Question: I've got a layout much like the one below. Currently when the back button is pressed the red linear layout's visibility is set to gone. However, I'd like it to "slide" up off of the page instead. How would I do this?

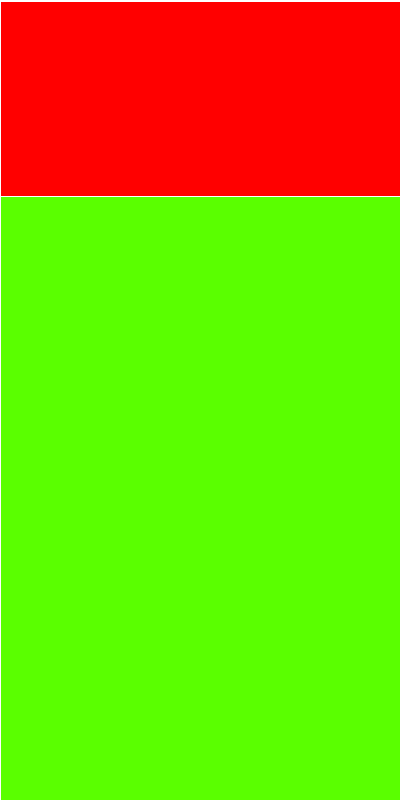
Answer: You need to use animations. here is the top in/out animations:
In Top
'''
<?xml version="1.0" encoding="utf-8"?>
<set xmlns:android="http://schemas.android.com/apk/res/android">
<translate android:fromYDelta="-100%" android:toYDelta="0%" android:duration="300"/>
</set>
'''
Out Top
'''
<?xml version="1.0" encoding="utf-8"?>
<set xmlns:android="http://schemas.android.com/apk/res/android">
<translate android:fromYDelta="0%" android:toYDelta="-100%" android:duration="600"/>
</set>
'''
Then in your activity get the view and apply an animation to it like this:
This are type Animation.
'''
mSlideInTop = AnimationUtils.loadAnimation(this, R.anim.slide_in_top);
mSlideOutTop = AnimationUtils.loadAnimation(this, R.anim.slide_out_top);
'''
and call them with this code:
'''
header.startAnimation(mSlideOutTop);
header.setVisibility(View.INVISIBLE);
'''
Here header is a LinearLayout wrapping my views. same thing if you want to make it slide in. just add the slide in animation and make the view visible.